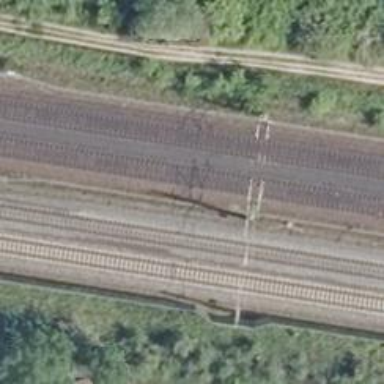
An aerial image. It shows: Milestone along the railway with catenary mast.